六年级 · 组合数学
 （6 分）小明抛两枚一元硬币（一面字一面花）, 如果一共拋了 20 次，那么至少有几次抛得的结果相同?

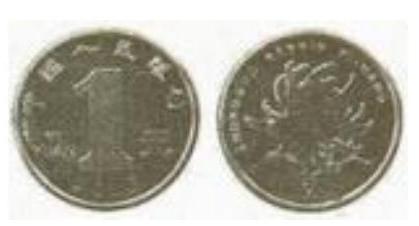
答案: $20 \div 3=6$ (次) $\cdots \cdots .2$ (次) , $6+1=7$ (次)

答: 那么至少有 7 次抛得的结果相同。